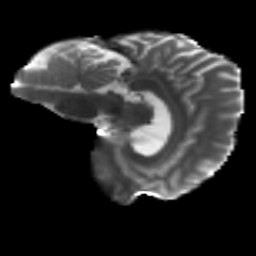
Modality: T2w
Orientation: sagittal
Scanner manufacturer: siemens
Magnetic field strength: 3 T
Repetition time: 4.16 s
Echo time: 0.0806 s